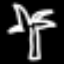
Label: palm tree